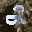
Label: 2